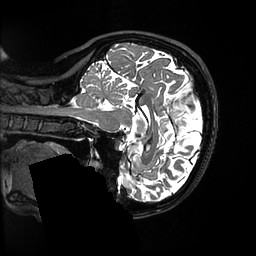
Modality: T2w
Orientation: sagittal
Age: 29
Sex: female
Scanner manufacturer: ge
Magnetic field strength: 3 T
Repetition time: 3.202 s
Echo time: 0.06609 s